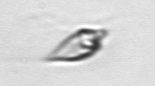
Label: Oxytoxum